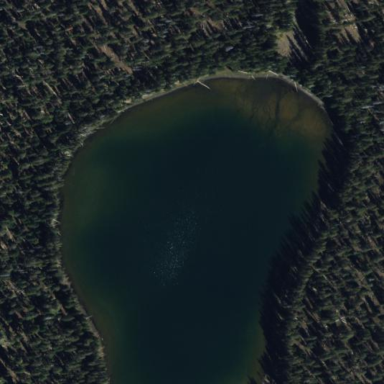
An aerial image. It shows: Serene lake surrounded by nature.